Field crop: tomato
Growth stage: 1
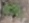
Species: solanum